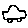
Label: car